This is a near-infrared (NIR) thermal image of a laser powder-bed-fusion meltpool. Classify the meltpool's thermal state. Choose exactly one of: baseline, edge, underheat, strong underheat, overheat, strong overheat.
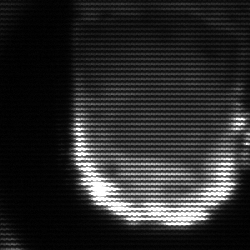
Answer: baseline